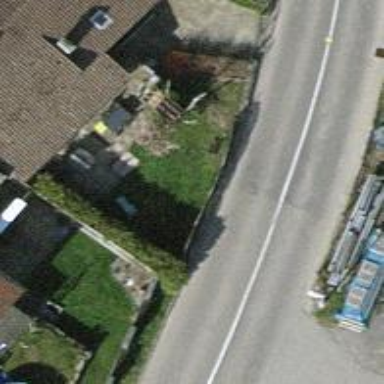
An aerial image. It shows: Hedge barrier.